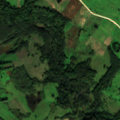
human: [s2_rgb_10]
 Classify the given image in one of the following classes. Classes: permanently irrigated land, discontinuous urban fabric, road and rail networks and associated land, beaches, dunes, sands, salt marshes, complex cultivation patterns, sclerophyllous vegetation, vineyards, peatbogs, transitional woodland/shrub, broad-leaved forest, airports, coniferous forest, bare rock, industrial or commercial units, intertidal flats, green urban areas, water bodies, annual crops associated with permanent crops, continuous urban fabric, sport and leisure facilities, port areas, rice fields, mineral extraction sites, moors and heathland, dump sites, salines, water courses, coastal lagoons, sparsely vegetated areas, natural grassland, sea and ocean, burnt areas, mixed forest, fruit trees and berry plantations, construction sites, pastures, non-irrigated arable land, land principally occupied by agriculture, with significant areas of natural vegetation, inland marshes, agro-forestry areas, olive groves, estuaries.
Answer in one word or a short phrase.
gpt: pastures, complex cultivation patterns, land principally occupied by agriculture, with significant areas of natural vegetation, broad-leaved forest